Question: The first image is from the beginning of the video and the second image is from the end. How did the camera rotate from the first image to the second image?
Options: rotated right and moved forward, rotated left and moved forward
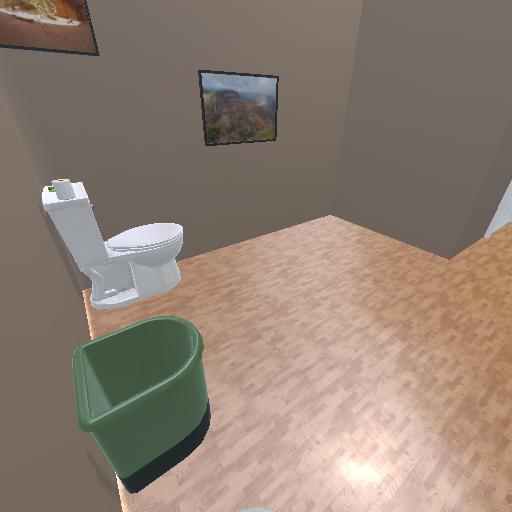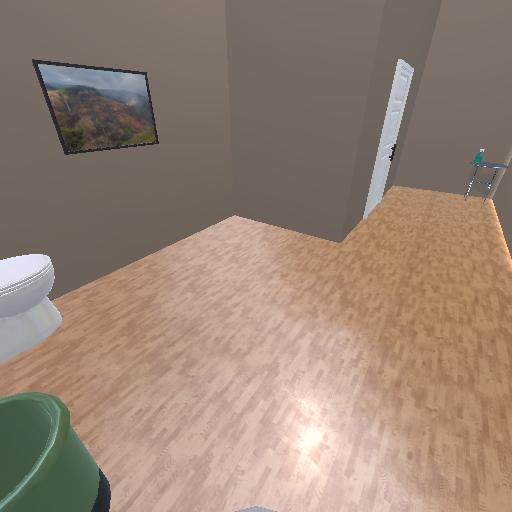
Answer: rotated right and moved forward